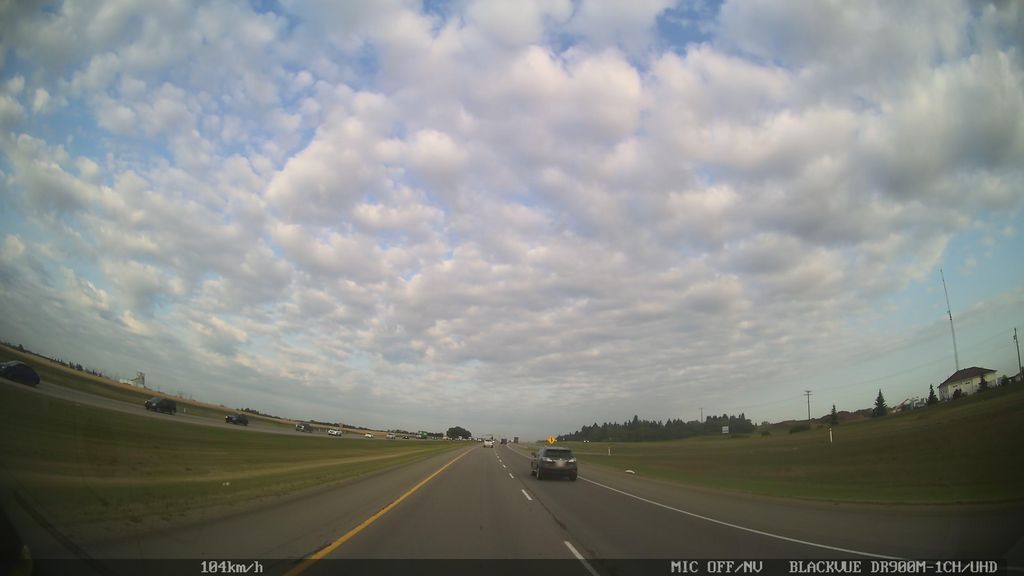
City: edmonton